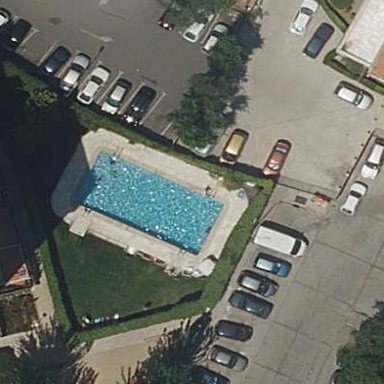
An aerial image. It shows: Swimming pool located in leisure land.